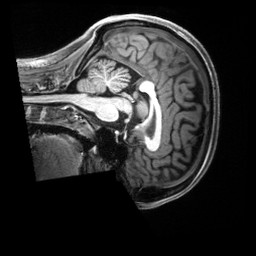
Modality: T1w
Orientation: sagittal
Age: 24
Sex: female
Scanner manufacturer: siemens
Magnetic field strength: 3 T
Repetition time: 2.5 s
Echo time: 0.00222 s